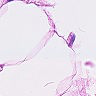
Metastatic tissue present: no